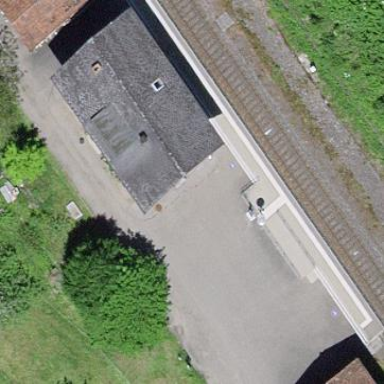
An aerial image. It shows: Train station with gabled roof.